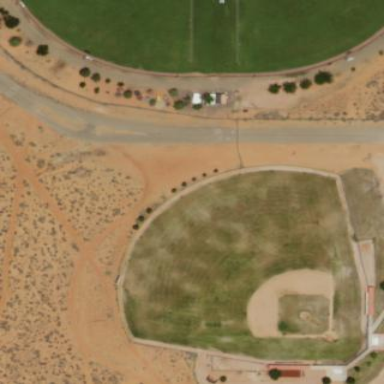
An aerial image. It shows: Baseball pitch for leisure land.